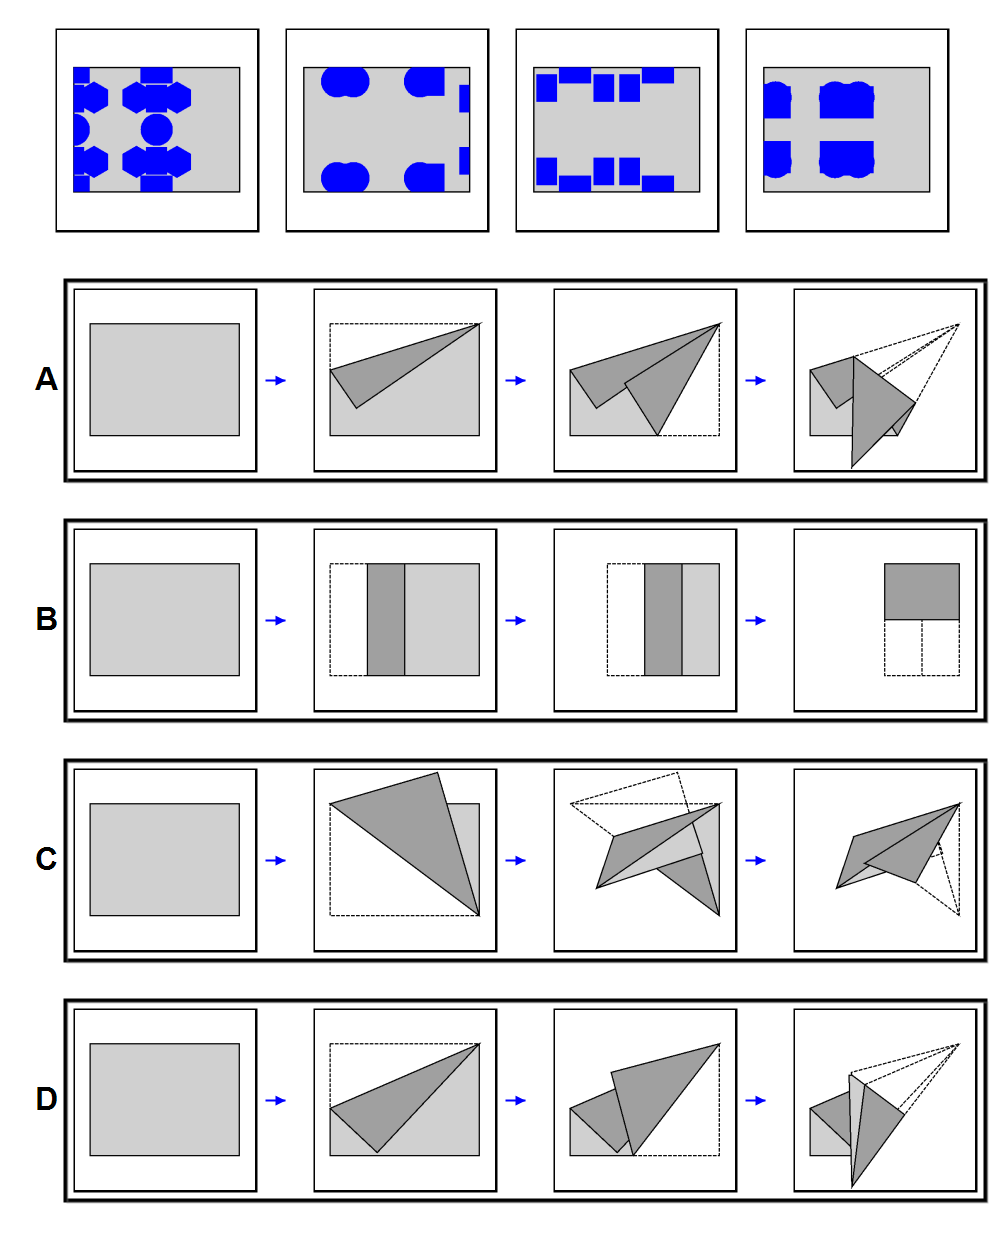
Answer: B